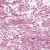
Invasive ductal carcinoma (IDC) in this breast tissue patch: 0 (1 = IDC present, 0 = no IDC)